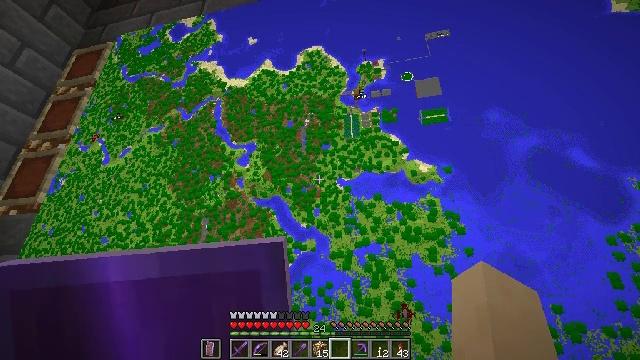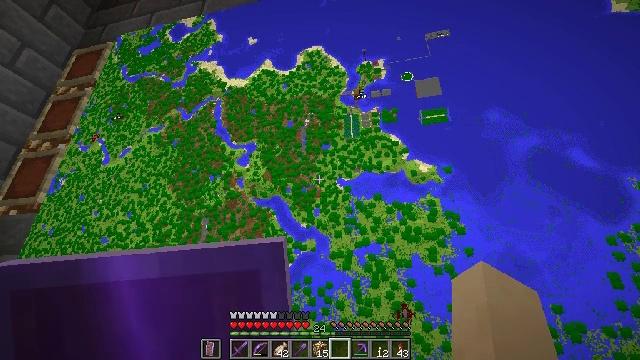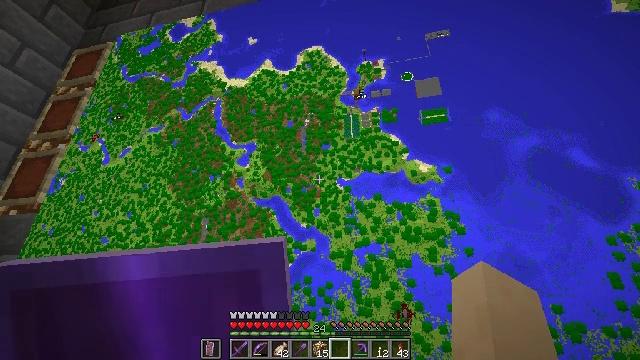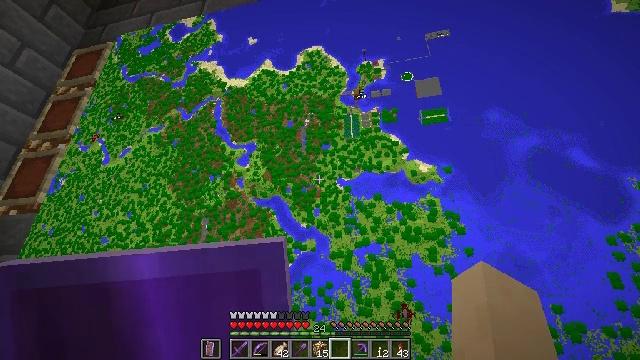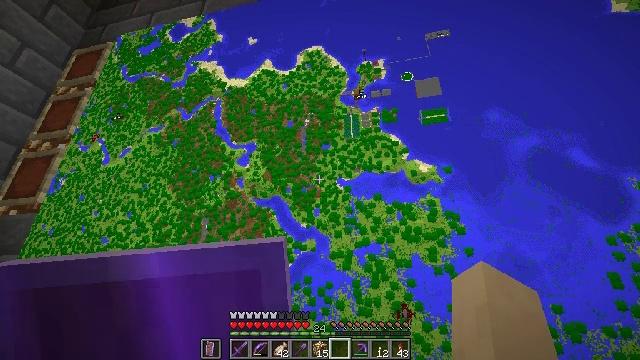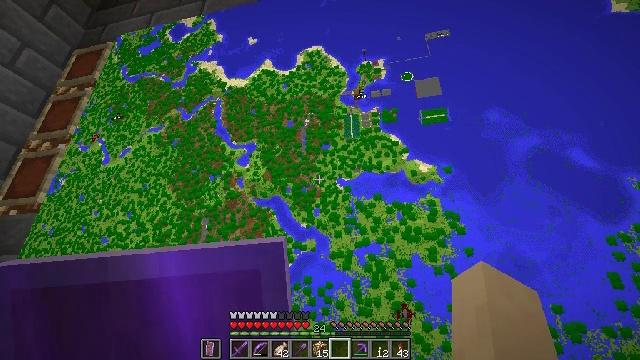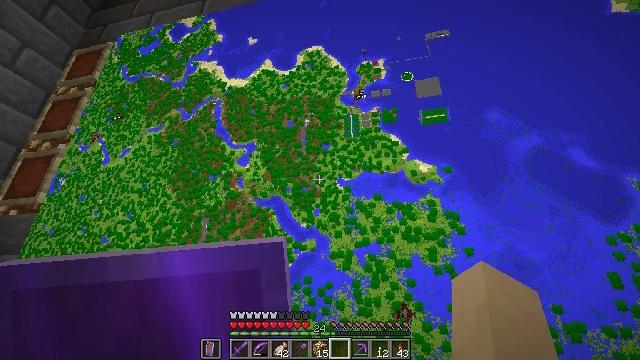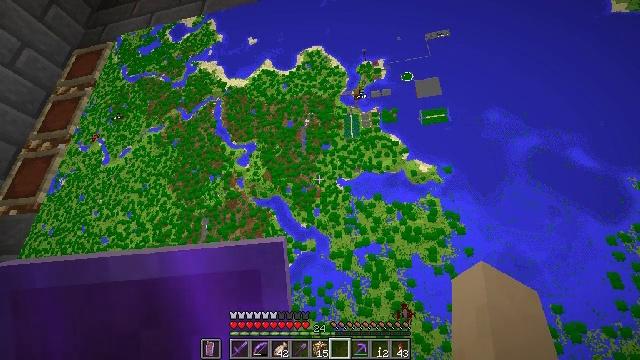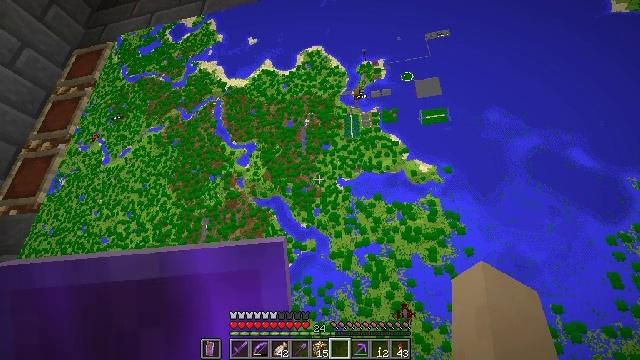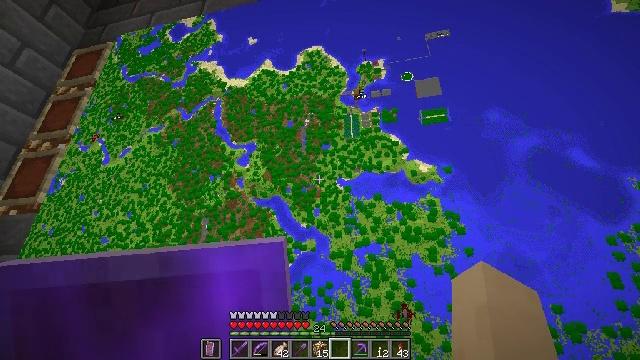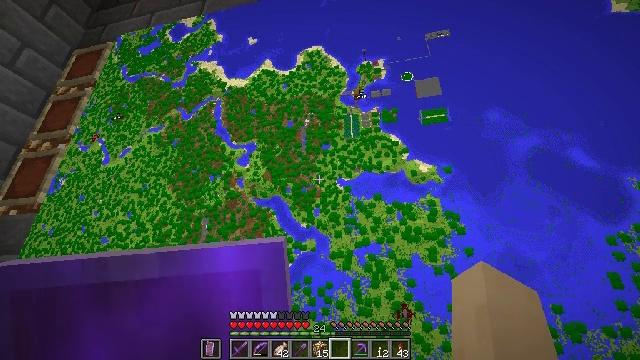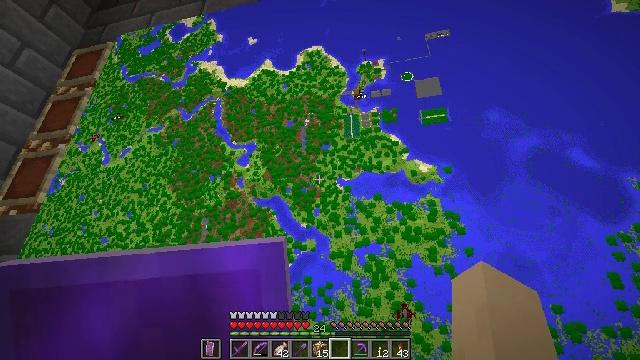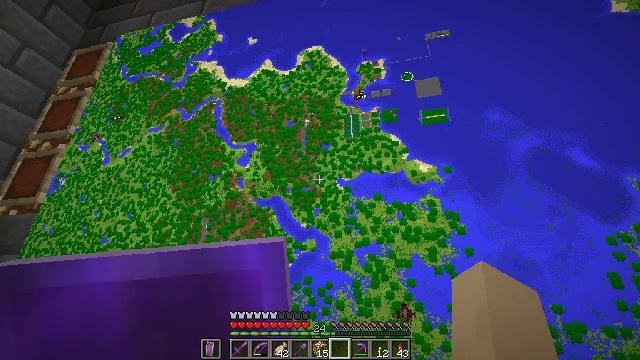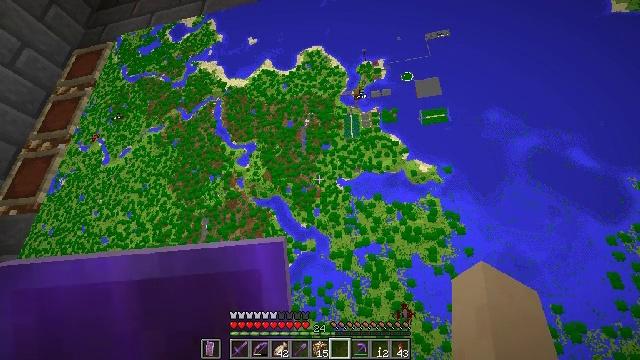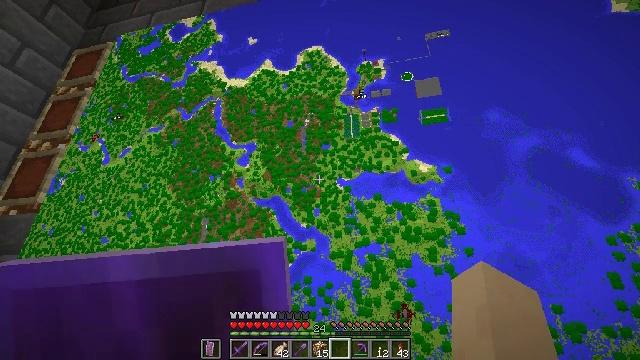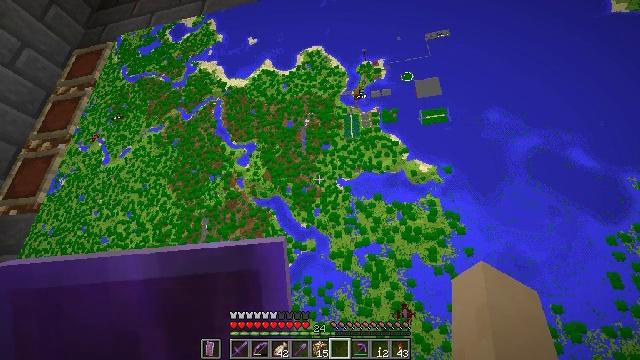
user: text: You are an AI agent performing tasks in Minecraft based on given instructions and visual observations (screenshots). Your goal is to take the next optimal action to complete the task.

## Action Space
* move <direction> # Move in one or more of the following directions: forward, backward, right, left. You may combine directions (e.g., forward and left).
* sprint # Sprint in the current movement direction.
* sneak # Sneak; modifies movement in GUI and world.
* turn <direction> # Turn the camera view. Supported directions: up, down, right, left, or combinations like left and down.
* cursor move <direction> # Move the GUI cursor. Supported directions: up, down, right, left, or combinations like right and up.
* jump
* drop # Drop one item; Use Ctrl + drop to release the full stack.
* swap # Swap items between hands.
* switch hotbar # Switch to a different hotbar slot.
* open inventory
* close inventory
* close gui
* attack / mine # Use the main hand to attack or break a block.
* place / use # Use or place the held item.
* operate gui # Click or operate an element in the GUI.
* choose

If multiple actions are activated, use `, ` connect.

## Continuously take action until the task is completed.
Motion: motion action
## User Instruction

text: Interact with the furnace to make smooth stone.
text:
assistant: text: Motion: no_op
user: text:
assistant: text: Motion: no_op
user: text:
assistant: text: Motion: no_op
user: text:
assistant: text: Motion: no_op
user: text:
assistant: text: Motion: no_op
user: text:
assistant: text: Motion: no_op
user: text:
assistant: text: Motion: no_op
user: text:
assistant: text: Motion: no_op
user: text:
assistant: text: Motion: no_op
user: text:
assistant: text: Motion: no_op
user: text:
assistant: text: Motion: no_op
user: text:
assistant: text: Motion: no_op
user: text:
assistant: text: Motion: no_op
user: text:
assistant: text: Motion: no_op
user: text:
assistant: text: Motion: no_op
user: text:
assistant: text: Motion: no_op
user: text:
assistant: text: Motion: no_op
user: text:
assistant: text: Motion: no_op
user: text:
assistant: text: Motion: no_op
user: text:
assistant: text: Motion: no_op
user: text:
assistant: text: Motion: no_op
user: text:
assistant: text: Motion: no_op
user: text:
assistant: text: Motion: no_op
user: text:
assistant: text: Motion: no_op
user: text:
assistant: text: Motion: no_op
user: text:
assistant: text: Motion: no_op
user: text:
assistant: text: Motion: no_op
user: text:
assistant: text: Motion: move forward
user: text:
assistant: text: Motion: move forward
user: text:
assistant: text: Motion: move forward